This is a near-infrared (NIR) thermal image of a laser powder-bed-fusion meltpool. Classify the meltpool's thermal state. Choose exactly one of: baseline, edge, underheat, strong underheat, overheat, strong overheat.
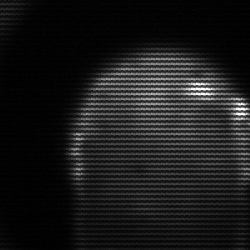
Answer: edge